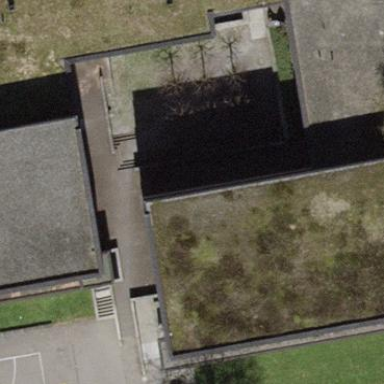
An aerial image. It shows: School building.